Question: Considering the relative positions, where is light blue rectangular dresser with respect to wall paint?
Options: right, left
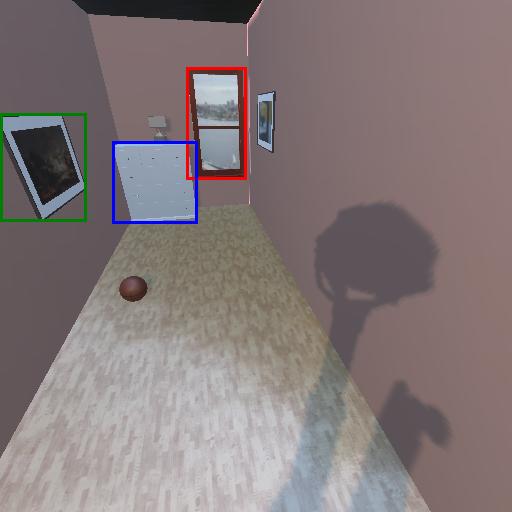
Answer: right